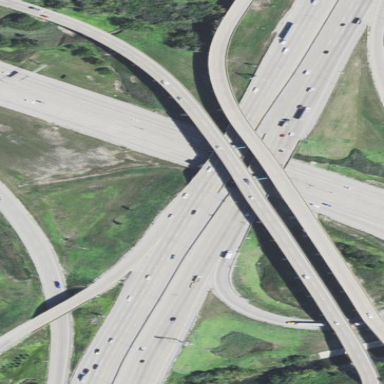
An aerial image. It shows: Bridge with beam structure.